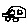
Label: car